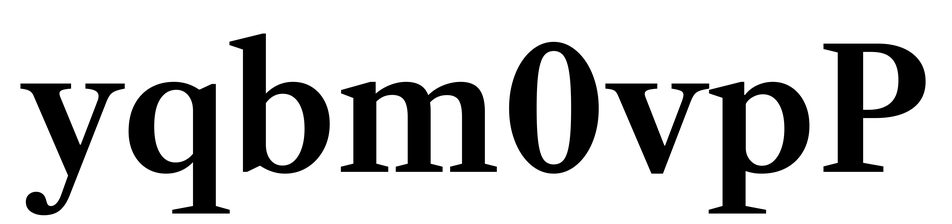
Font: LibreCaslonText_SemiBold